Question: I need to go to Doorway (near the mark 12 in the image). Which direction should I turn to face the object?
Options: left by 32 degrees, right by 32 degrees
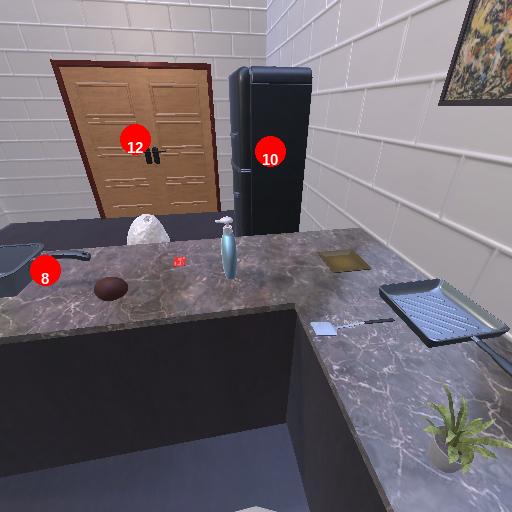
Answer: left by 32 degrees